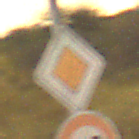
Verkehrszeichen: Vorfahrtsstrasse
Zusatzzeichen unten: Geschwindigkeit80
Umgebung: Outdoor, Nature
Tageszeit: Night
Wetter: Clear
Licht: Natural
Jahreszeit: NotSpecified
Kontrast: LowContrast